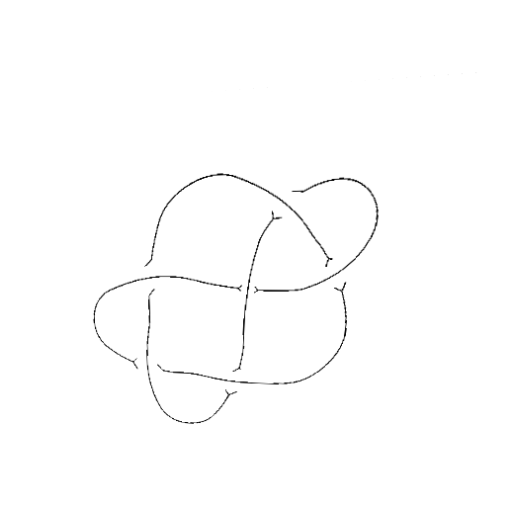
Crossing number: 6